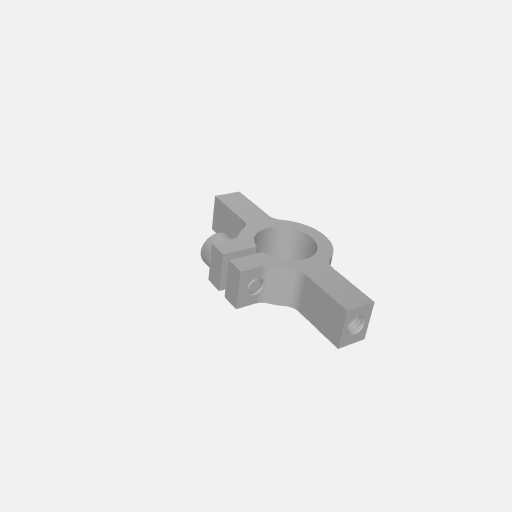
Part: Side2Post1ClampingMount12ID